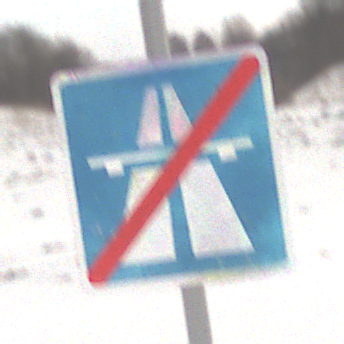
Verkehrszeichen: EndeAutbahn
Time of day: MorningAfternoon
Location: Outdoor (Nature)
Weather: Overcast
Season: Winter
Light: Natural